Question: I am attempting to create a very basic login screen, using the Storyboard designer in Xcode 4.2. I'd like a grouped table view to contain the login and password fields. There are some other elements on the view, such as a login button, a forgot password link, etc. Additionally, the background should be able to be tapped to dismiss the keyboard, when a input field has focus.
Pre-Xcode 4.2, I accomplished this with a UIView that implemented the UITableViewDataSource protocol, generated and returned cells, etc.
In Xcode 4.2, this all feels very close to be able to be done visually, with the static cell option, but you are not allowed to use static cells unless the table is part of a UITableViewController (or subclass). I don't see a way to layout the elements that I need in this scene with a TableViewController, so I'm wondering if there's a better approach here.
Here's the mocked up layout I'm going for:

Is there a way to accomplish this use case with the storyboard designer?
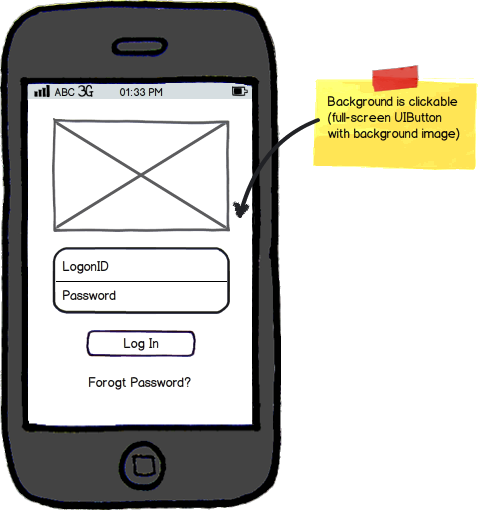
Answer: 1) If your view controller is not an instance of UITableViewController, this is not possible.
According to Apple's documentation (<URL>:
> For a table view that is the view of a UITableViewController instance, you can configure static content directly in the storyboard.
2) But UITableViewController has many limitations which prevents you to use it in many scenarios:
<URL>
Conclusion: it essentially makes the static cells in storyboard not feasible in most cases.